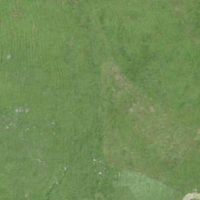
EUNIS habitat code: 26
Species observed at this site:
Phoenicurus ochruros